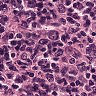
Metastatic tissue present: no